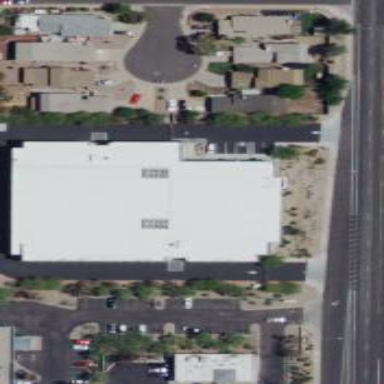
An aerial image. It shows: Building housing storage rental shop.